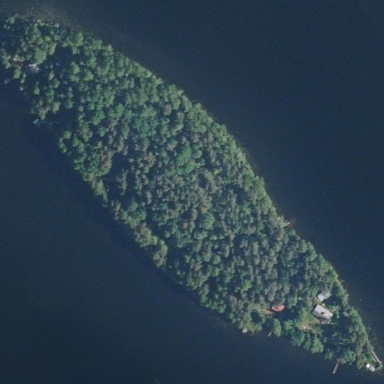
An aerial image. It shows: Islet.